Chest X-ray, PA view. Patient: 54 years old, sex M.
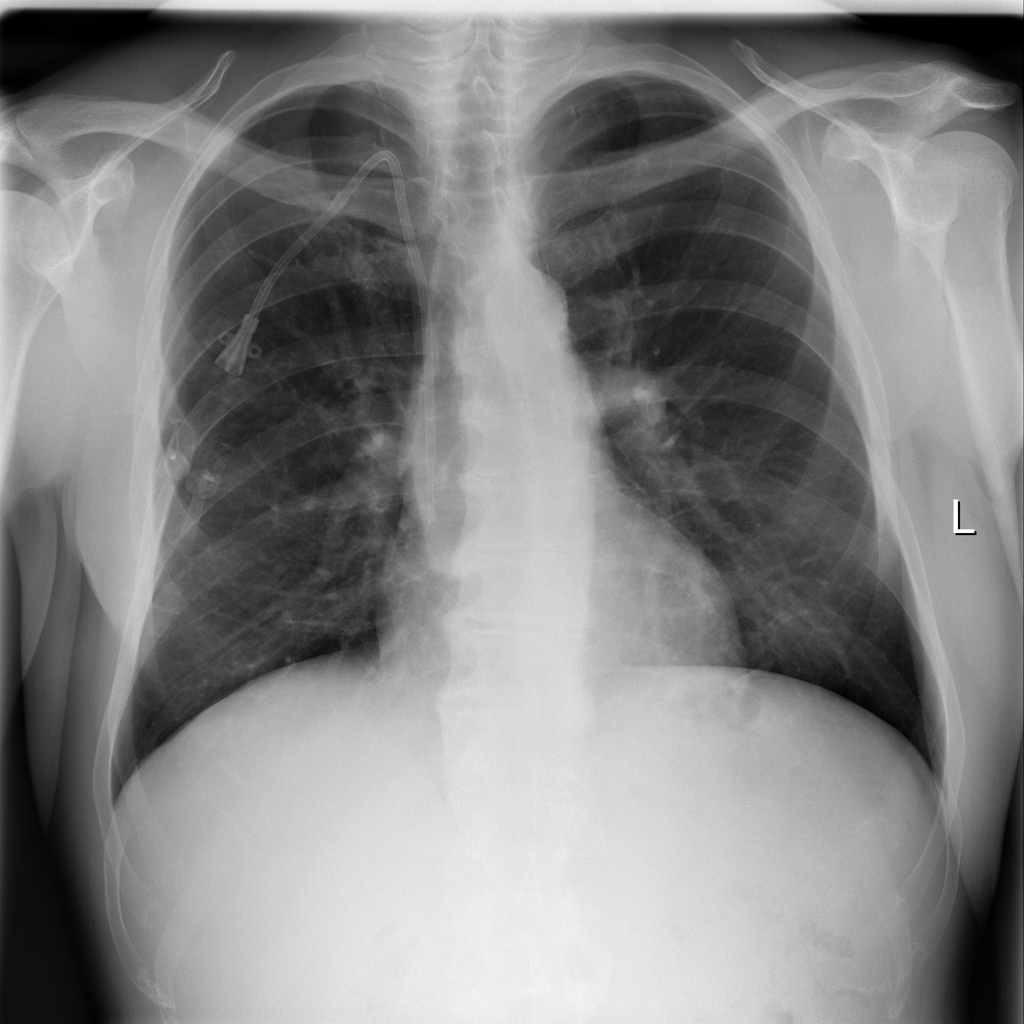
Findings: No Finding